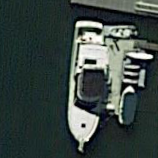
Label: Civil_yacht